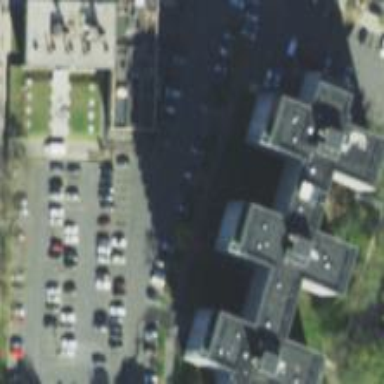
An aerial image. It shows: Residential building with apartments. The building has flat concrete roof.